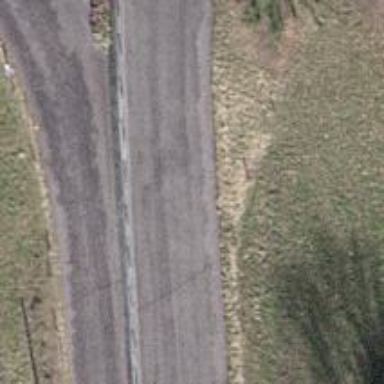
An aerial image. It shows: Unclassified road.